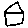
Label: house